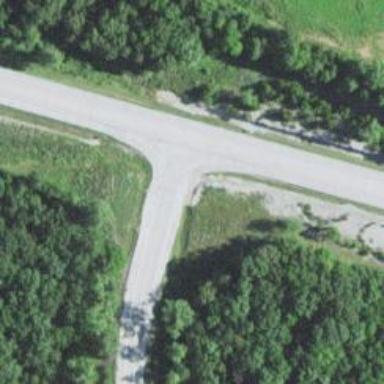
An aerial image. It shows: Stop road.